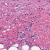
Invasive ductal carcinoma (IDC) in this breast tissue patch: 0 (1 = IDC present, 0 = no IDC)